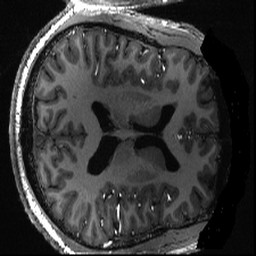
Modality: T1w
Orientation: axial
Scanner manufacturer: siemens
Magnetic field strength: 6.98 T
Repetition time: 2.6 s
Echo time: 0.00343 s